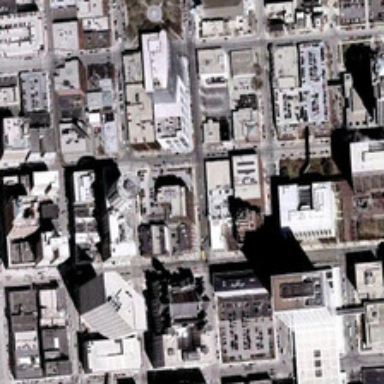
Many buildings are in a business area .